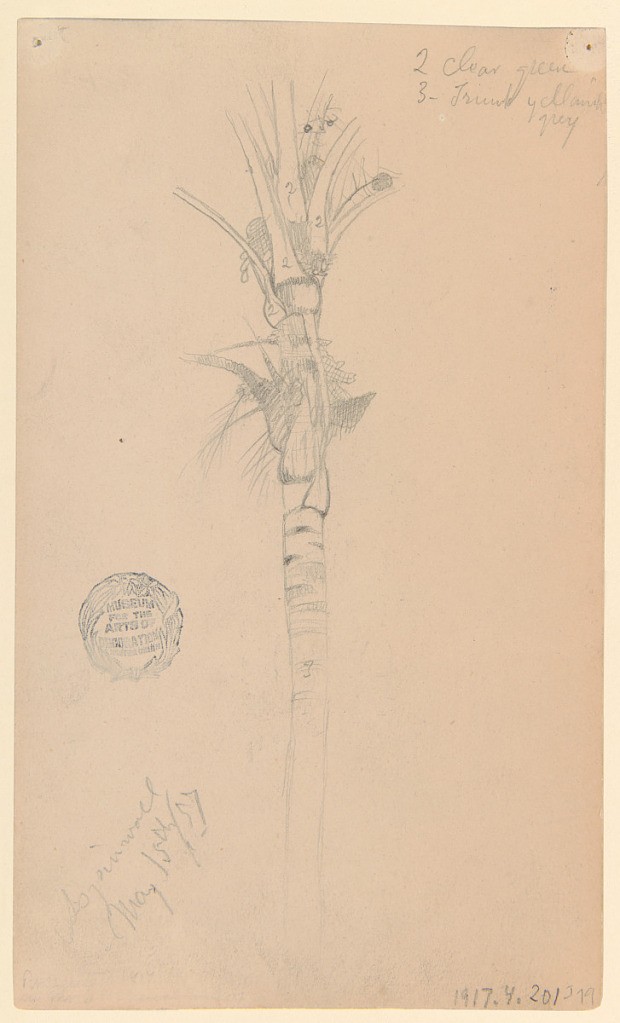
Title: Palm Tree, Aspinwall (Colón), Panama
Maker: Frederic Edwin Church, American, 1826–1900
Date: May 15, 1857
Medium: Graphite on tan wove paper; verso: graphite
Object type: Drawing
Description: Verso: Botanical sketch showing the trunk and leaves of a palm tree in Colón, Panama (known to Church and other American immigrants as Aspinwall). Situated along the vertical axis at center, the tree is incomplete--it base of its trunk extends out of view, while its fronds are only partially rendered at upper center.

Recto: Landscape sketch showing a grove of trees in Panama or Ecuador, seemingly viewed from a waterway. Extending across the composition in the middle distance at center, the individual trees congeal into a billowing mass of darkened treetops. White birds are noted throughout their foliage.